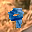
Label: 9